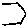
Label: hexagon